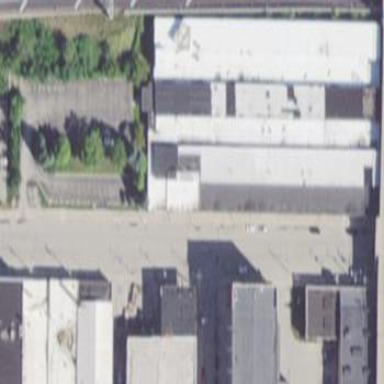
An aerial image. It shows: Industrial building with historic significance.